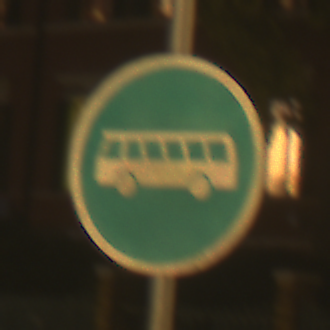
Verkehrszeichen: Busssonderstreifen
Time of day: Night
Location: Outdoor (Urban)
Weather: Clear
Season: NotSpecified
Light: Artificial